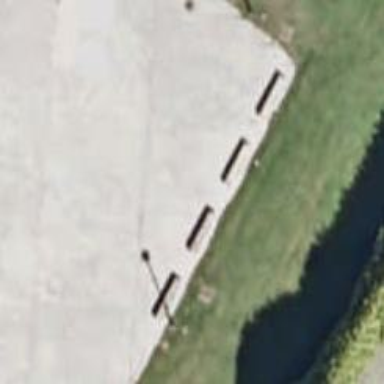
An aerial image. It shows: Light grey bench.